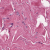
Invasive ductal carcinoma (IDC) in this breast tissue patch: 0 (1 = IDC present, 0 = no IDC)